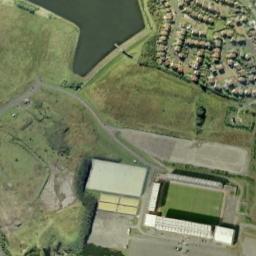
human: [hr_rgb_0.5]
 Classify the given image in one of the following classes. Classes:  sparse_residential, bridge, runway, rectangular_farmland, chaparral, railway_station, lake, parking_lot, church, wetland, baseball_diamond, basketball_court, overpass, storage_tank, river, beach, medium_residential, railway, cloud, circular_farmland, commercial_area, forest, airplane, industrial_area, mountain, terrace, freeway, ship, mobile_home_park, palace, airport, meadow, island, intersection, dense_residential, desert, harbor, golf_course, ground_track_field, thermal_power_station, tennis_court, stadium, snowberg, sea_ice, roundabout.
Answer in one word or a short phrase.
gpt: stadium